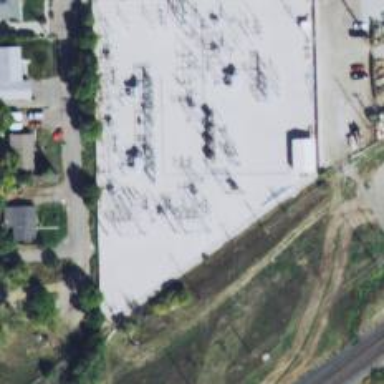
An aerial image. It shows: Switch for power supply.